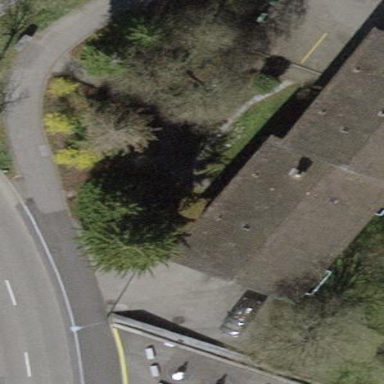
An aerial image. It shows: Image showing building with apartments.